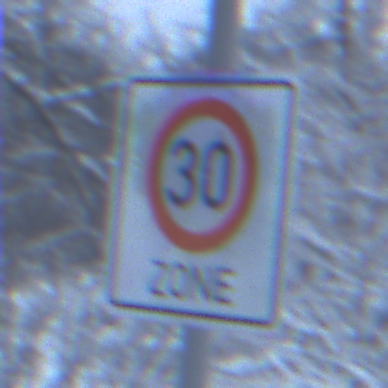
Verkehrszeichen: BeginnZone30
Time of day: Midday
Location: Outdoor (Nature)
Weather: Overcast
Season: Winter
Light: Natural